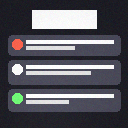
Screen state: on